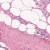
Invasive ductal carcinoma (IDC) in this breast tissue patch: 0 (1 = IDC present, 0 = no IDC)